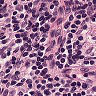
Metastatic tissue present: no